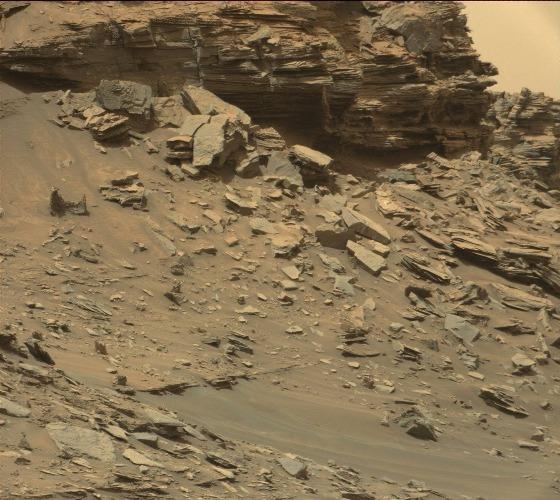
Terrain classes present: Bedrock, Gravel / Sand / Soil, Rock, Shadow, Sky / Distant Mountains